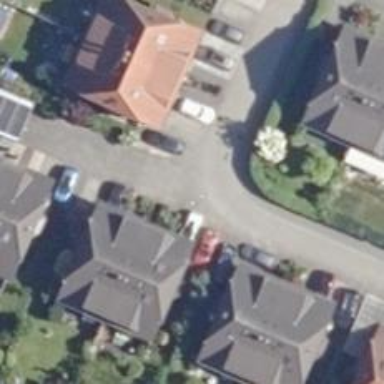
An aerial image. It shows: Living street.